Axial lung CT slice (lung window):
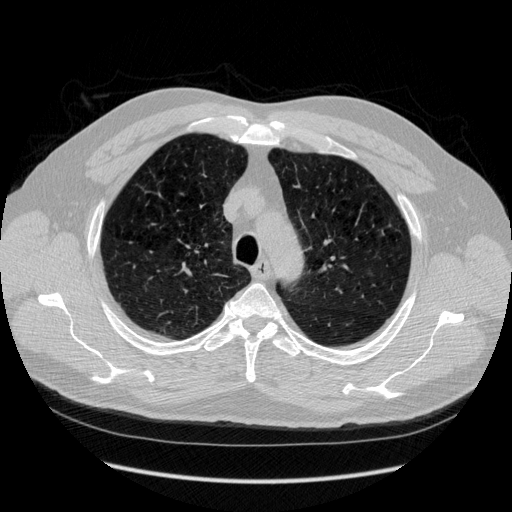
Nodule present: no